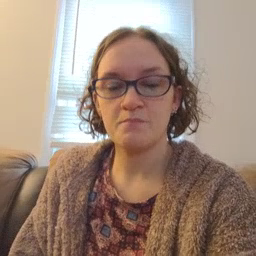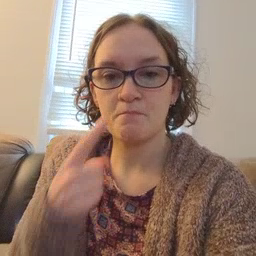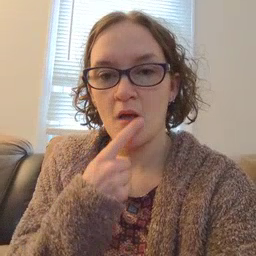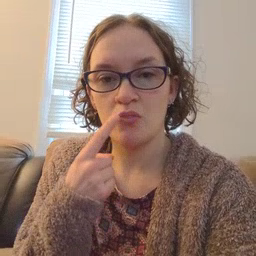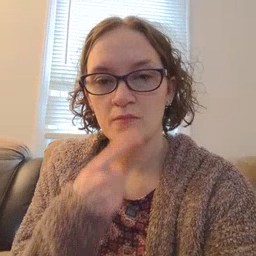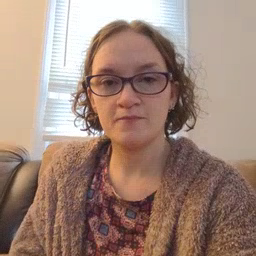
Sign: mouth